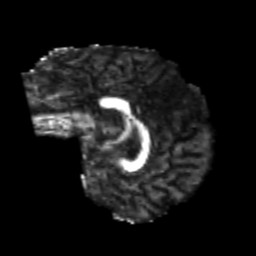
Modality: FA
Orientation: sagittal
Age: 25
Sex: male
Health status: healthy
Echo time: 0.074 s